Question: I try to execute Bessel functions( J0(x) as example) using CUDA.
Heres the formula

I try to get result to within some epsilon value. So here's the code
'''
__device__ void Bessel_j0(int totalBlocks, int totalThreads, float z, float epsilon, float* result){
int n = 1;
*result = 0;
bool epsilonFlag = true;
int idx_start;
int idx_end;
while(epsilonFlag == true){
initThreadBounds(&idx_start, &idx_end, n, totalBlocks, totalThreads);
float a_k;
for (int k = idx_start; k < idx_end; k++) {
a_k = m_power((-0.25 * z * z), k)/(m_factorial(k) * m_factorial(k));
*result += a_k;
}
if(a_k < epsilon){
epsilonFlag = false;
}
n++;
}
}
__global__ void J0(int totalBlocks, int totalThreads, float x, float* result){
float res = 0;
Bessel_j0(totalBlocks, totalThreads, 10, 0.01, &res);
result[(blockIdx.x*totalThreads + threadIdx.x)] = res;
}
__host__ void J0test(){
const int blocksNum = 32;
const int threadNum = 32;
float *device_resultf; //dlia ustroistva
float host_resultf[threadNum*blocksNum] ={0};
cudaMalloc((void**) &device_resultf, sizeof(float)*threadNum*blocksNum);
J0<<<blocksNum, threadNum>>>(blocksNum, threadNum, 10, device_resultf);
cudaThreadSynchronize();
cudaMemcpy(host_resultf, device_resultf, sizeof(float)*threadNum*blocksNum, cudaMemcpyDeviceToHost);
float sum = 0;
for (int i = 0; i != blocksNum*threadNum; ++i) {
sum += host_resultf[i];
printf ("result in %i cell = %f
", i, host_resultf[i]);
}
printf ("Bessel res = %f
", sum);
cudaFree(device_resultf);
}
int main(int argc, char* argv[])
{
J0test();
}
'''
When I run it appears black screen and Windows says that nVidia driver didn't respond and it recovered it. And in console output there are only zeros in 'host_resultf' array. What's wrong? How can I execute properly functions to within some epsilon?
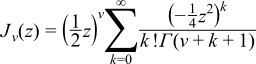
Answer: It is unlikely, but may be your kernel execution hit the allowable kernel execution time limit. Your code doesn't show an upper limit for iteration numbers. It can happen that epsilon is never reached and your kernel keeps executing beyond the time limits. This <URL> can help.
In all cases, I will add an upper limit to the epsilon loop, never leave a code to run without limit on the iterations number.